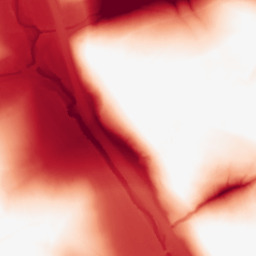
Category: morphological
Decomposition family: tophat
Decomposition parameters: size: 100
mode: black
Upsampling method: quintic
Upsampling parameters: scale: 4
Upsampling scale: 4